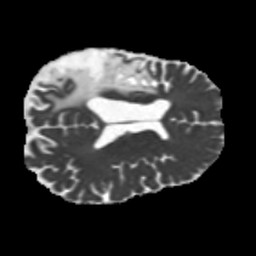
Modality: MD
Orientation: axial
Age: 43
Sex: male
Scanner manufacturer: siemens
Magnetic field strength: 3 T
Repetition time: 5.25 s
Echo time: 0.08 s